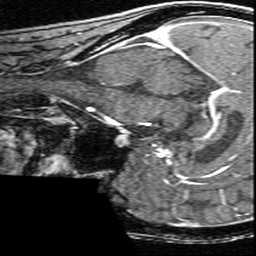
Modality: angio
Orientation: sagittal
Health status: ill
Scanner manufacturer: siemens
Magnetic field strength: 3 T
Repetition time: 0.022 s
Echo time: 0.00395 s